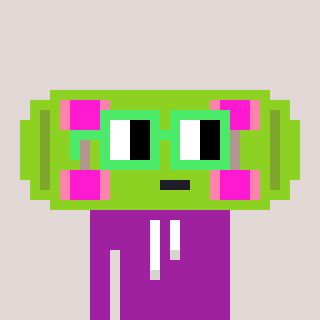
a pixel art character with square light green glasses, a skateboard-shaped head and a magenta-colored body on a warm background